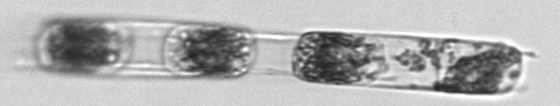
Label: Hemiaulus